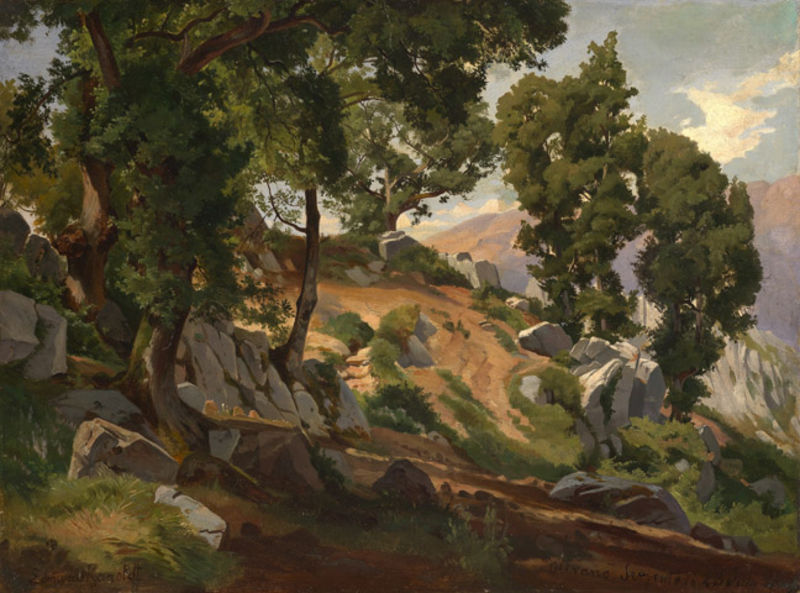
Titel: Aus der Serpentara bei Olevano
Künstler: Edmund Friedrich Kanoldt
Standort: Karlsruhe
Institution: Staatliche Kunsthalle Karlsruhe
Schlagwörter: baum, berg, blau, blätter, dunkel, felsen, gemälde, himmel, laub, schatten, wolken, baumstämme, bäume, gelb, grün, landschaft, menschen, sand, äste, ausschnitt, braun, bunt, grau, hell, hintergrund, licht, orange, pastell, schwarz, weiss, ölbild, blick, gras, rot, weg, wiese, wolke, malerei, stein, steine, signatur, öl, ast, baumstamm, erde, ferne, gräser, hügel, natur, stamm, wind, büsche, einsam, pfad, sonne, wege, boden, realismus, schön, wald, stillleben, himmelblau, farbig, klar, ruhig, schrift, sommer, naturalismus, perspektive, abhang, berge, farben, fels, gebirge, gipfel, hang, klippen, modern, dunkelgrün, farbe, tag, violett, klein, landschaftsmalerei, berglandschaft, geröll, steil, pause, rast, signiert, stämme, wild, detail, realistisch, datum, stimmung, tiefe, ölfarben, abendrot, menschenleer, panorama, wasserfarben, höhe, wurzel, alpen, zweig, moos, acryl, würzel, titel, stilisiert, kurve, wurzeln, rinde, dreck, eiche, lebhaft, büschel, naturalistisch, brocken, leuchtend, stäucher, eichen, brau, tempera, asche, neigung, baumgrenze, wegesrand, lehmboden, gemäle, steinbruch, schlecht, in den bergen, satt, abgelegen, unwegsam, farbintensiv, baujm, ne, ungezähmt, volken, versant, versanrt, sonne#, klen, die bank, kanoloff, hintergrund berge, verblaut